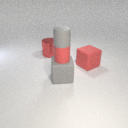
large red rubber cube to the right of large gray rubber cube